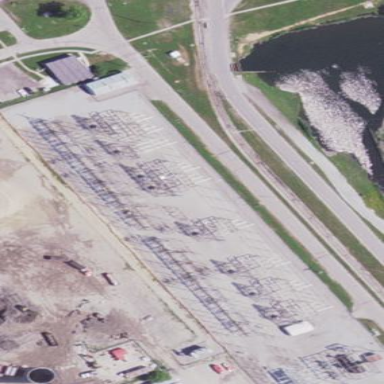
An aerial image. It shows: Fence surrounds transmission level power substation.